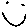
Label: smiley face